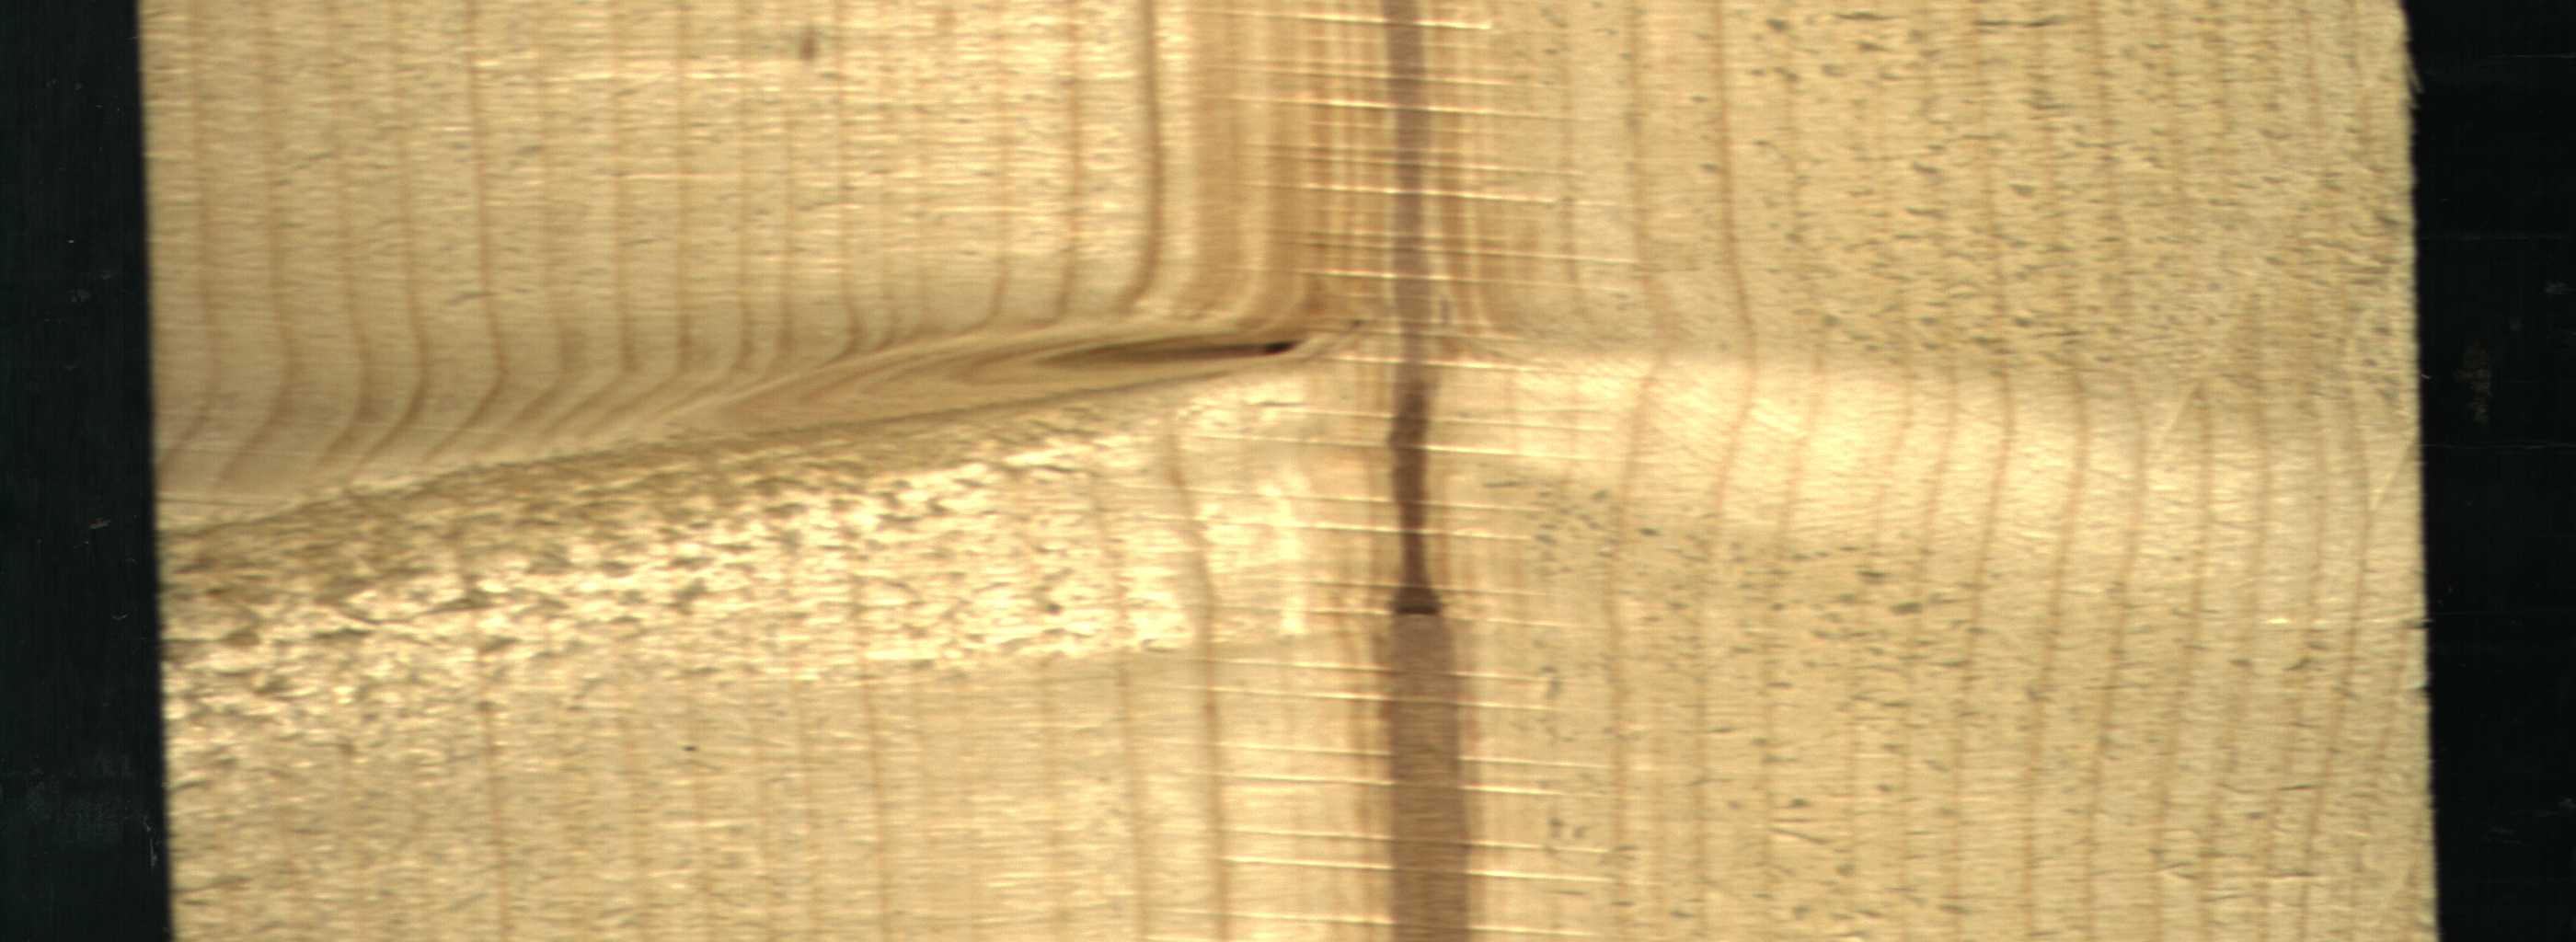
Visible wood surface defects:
Marrow
Live_Knot